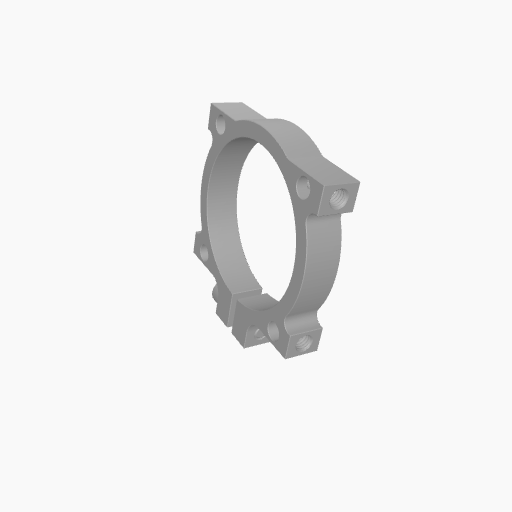
Part: Side2Post2ClampingMount36ID